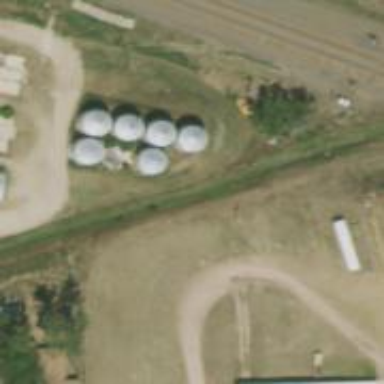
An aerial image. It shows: Silo.